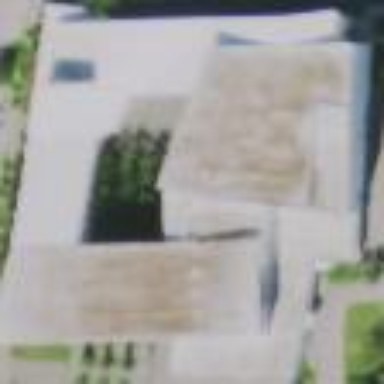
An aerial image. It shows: Community center building.